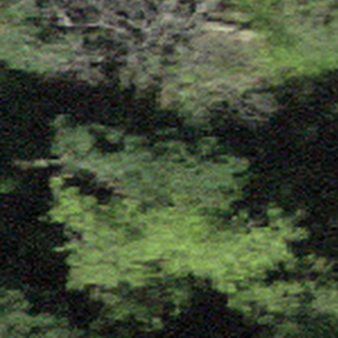
Label: other